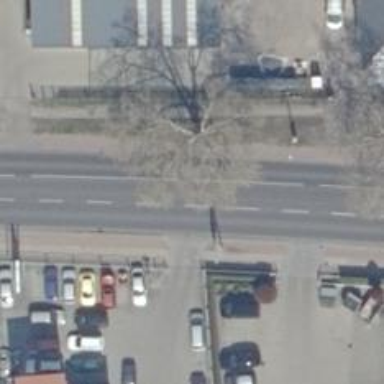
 marked with lane markings. The surface of the road is asphalt."